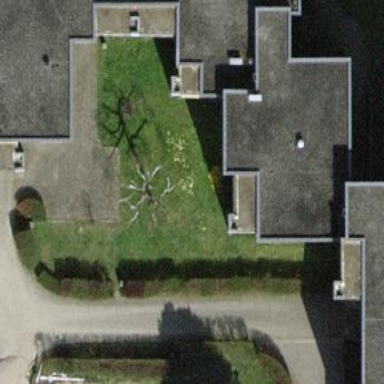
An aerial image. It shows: Image showing building with apartments.